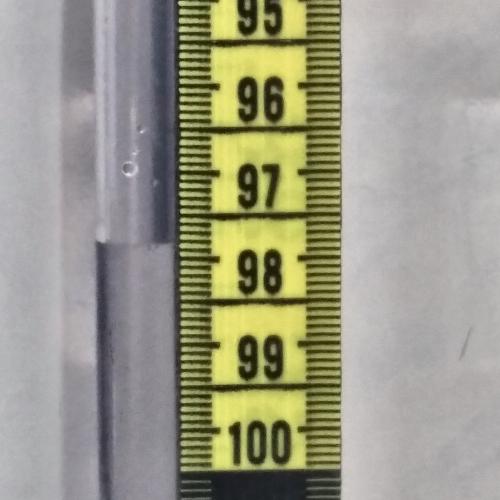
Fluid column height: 97.8 cm